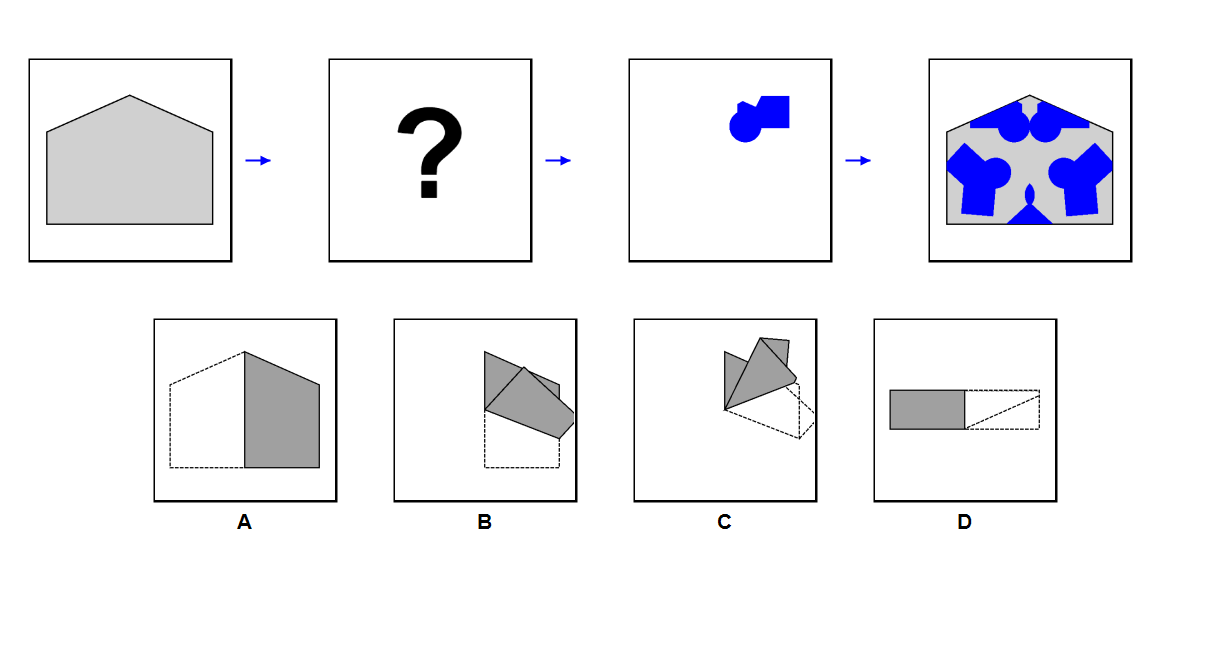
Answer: D